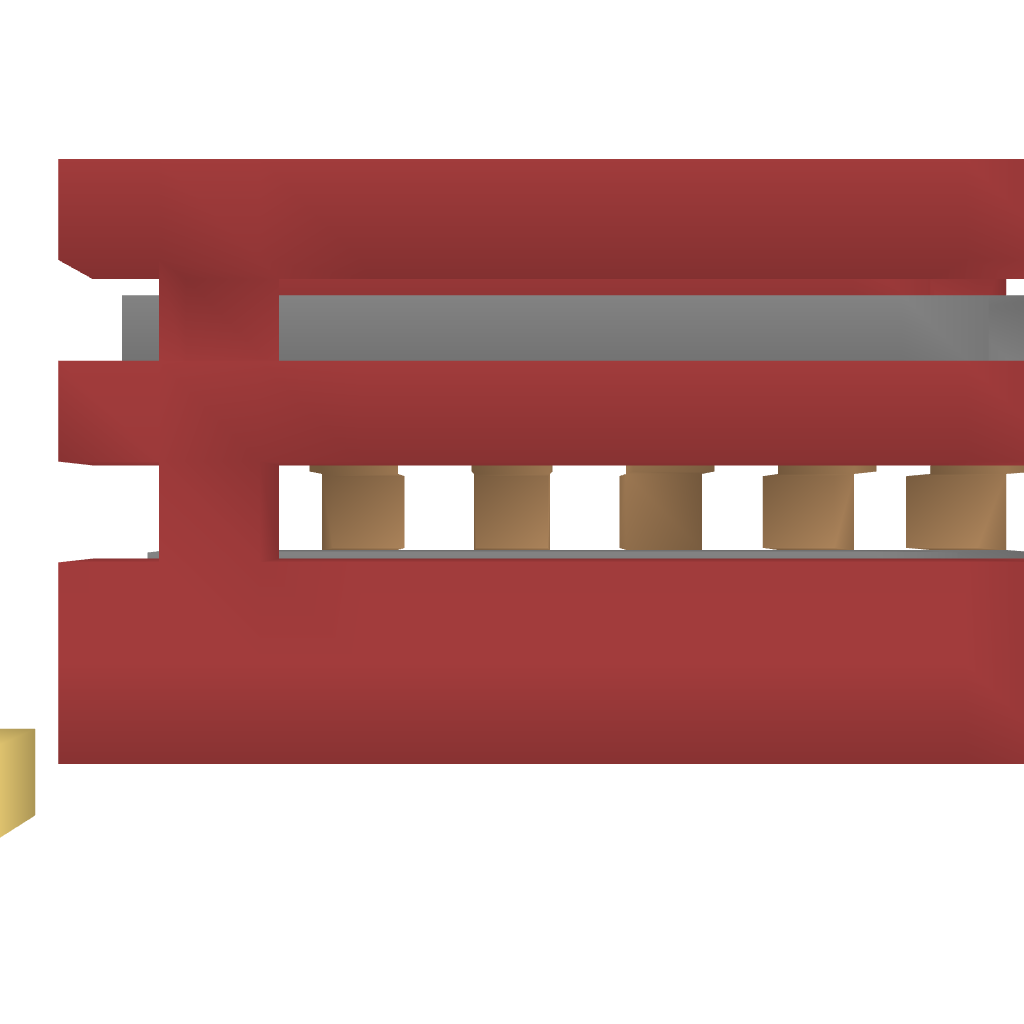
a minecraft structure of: Semi Automatic Furnace bad low quality